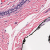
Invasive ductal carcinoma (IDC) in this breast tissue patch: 0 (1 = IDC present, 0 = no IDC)